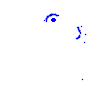
Particle: pion